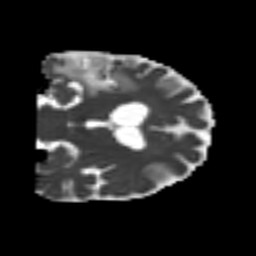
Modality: MD
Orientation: coronal
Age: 71
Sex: male
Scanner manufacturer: siemens
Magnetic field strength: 3 T
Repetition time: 4.987 s
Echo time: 0.0792 s